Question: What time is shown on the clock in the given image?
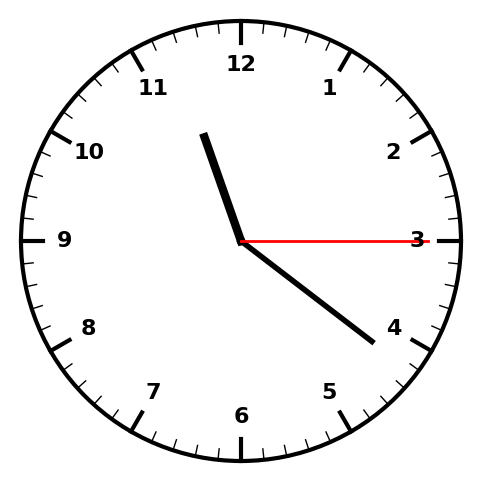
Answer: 11:21:15